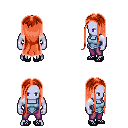
a pixel art fantasy rpg character, male body template, dark elf, purple skin, blue vest, magenta pants, red extra-long hairstyle, ghillies, four views (front, back, left, right), 2x2 character sprite sheet, small pixel art, hard edges, no anti-aliasing